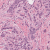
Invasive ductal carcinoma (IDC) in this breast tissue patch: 1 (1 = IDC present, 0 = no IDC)